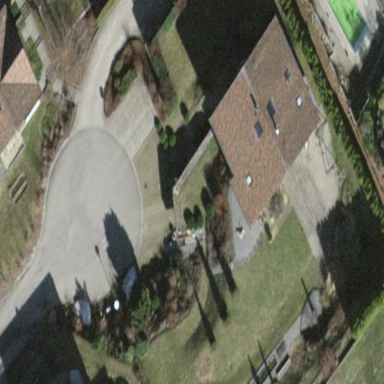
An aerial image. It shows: Group of garages.